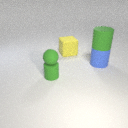
small green rubber cylinder in front of large yellow rubber cube